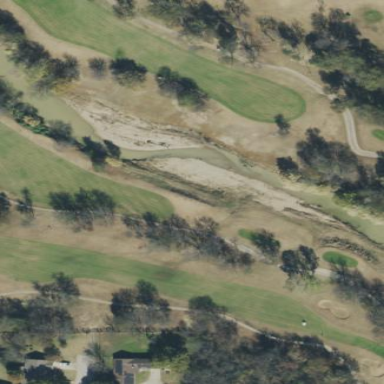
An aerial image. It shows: Water hazard on golf course. The hazard is natural water feature.